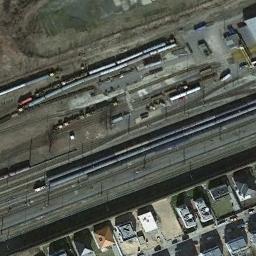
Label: railway